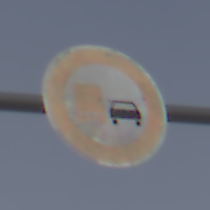
Verkehrszeichen: UeberholverbotKraftfahrzeuge
Umgebung: Outdoor, Nature
Tageszeit: MorningAfternoon
Wetter: PartlyCloudy
Licht: Natural
Jahreszeit: NotSpecified
Kontrast: MediumContrast